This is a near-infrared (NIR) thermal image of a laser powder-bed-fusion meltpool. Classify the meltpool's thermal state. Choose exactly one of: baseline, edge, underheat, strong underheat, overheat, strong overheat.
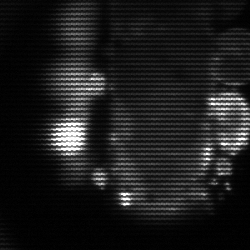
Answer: strong underheat